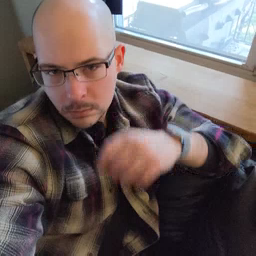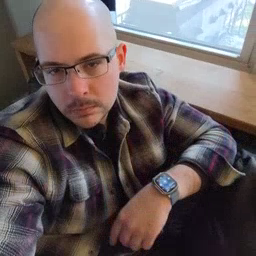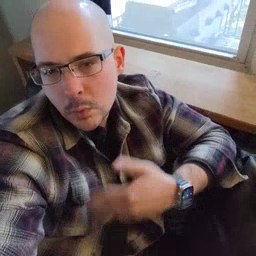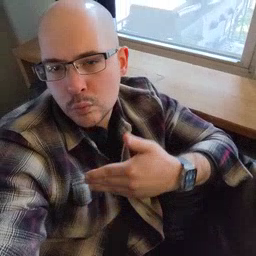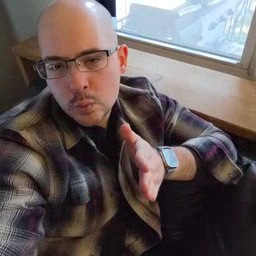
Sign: room